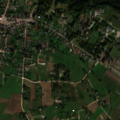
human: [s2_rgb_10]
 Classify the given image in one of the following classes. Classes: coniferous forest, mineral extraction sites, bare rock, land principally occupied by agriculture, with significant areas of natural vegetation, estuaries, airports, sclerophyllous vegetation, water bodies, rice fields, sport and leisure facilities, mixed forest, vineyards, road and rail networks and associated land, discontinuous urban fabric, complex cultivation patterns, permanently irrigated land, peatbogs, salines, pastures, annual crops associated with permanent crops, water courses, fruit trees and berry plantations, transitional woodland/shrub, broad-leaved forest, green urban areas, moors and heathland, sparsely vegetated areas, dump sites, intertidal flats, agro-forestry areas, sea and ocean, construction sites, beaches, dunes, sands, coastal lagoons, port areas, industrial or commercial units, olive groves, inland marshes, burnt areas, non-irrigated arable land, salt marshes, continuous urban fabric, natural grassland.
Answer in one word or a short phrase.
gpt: discontinuous urban fabric, non-irrigated arable land, complex cultivation patterns, broad-leaved forest